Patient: sex M, age 48
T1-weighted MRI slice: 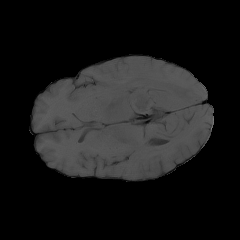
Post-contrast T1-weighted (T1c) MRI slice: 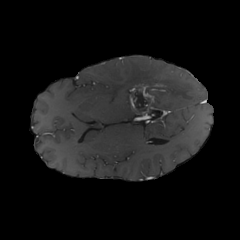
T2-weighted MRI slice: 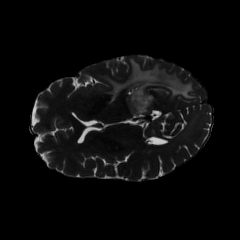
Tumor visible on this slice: yes
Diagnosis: Glioblastoma, IDH-wildtype
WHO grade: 4